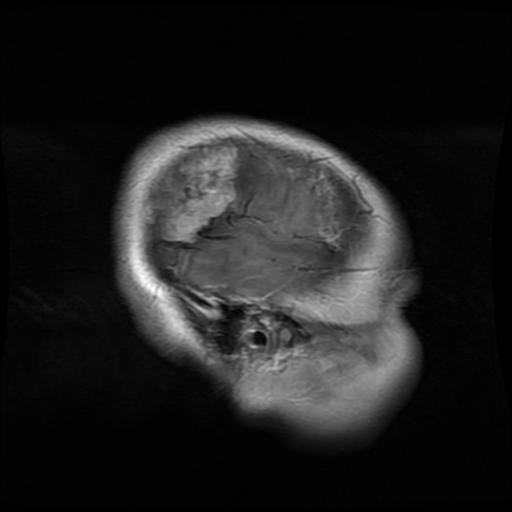
Label: meningioma